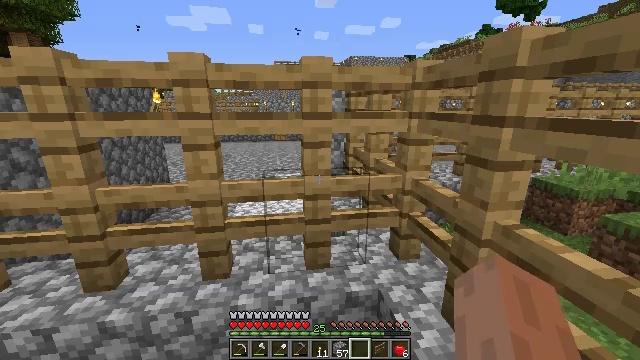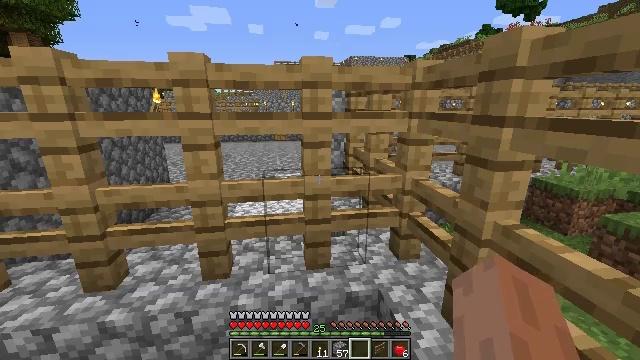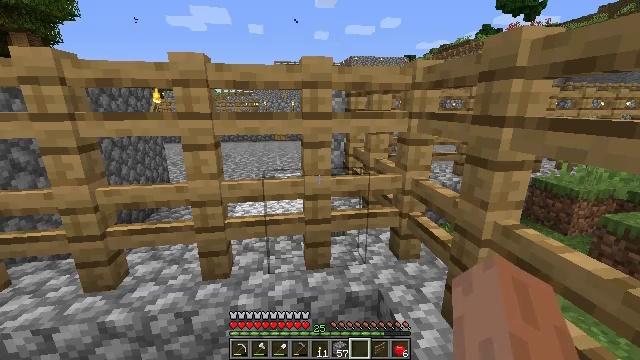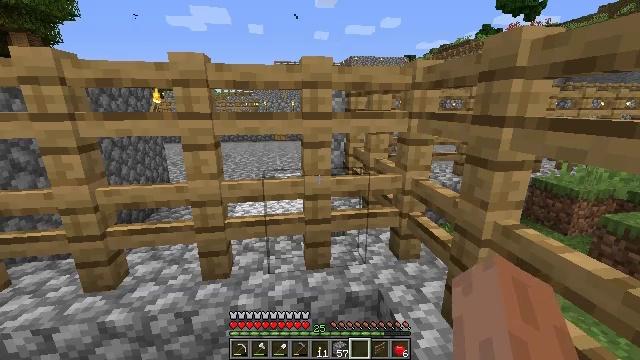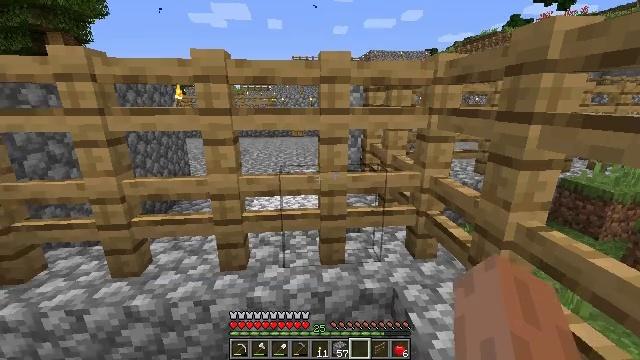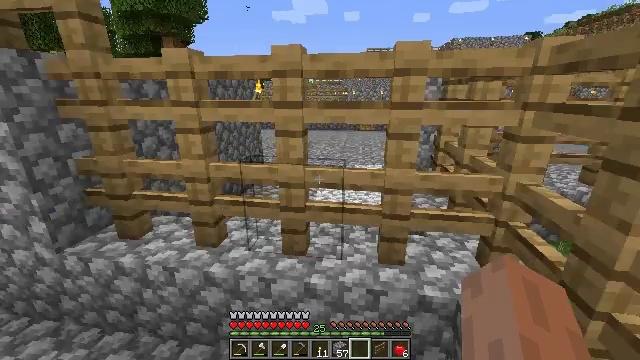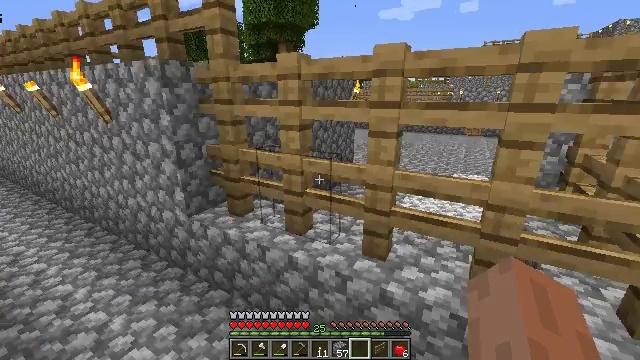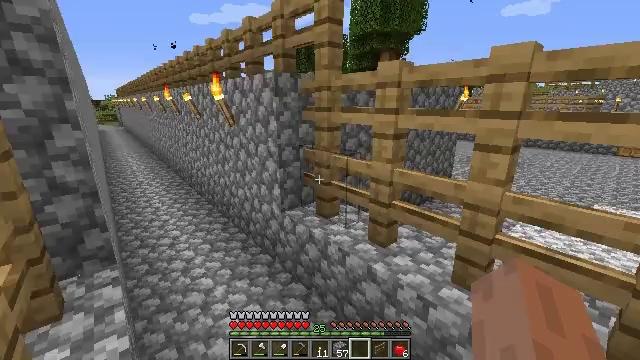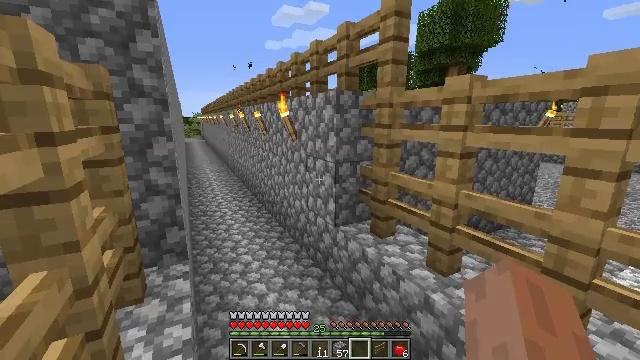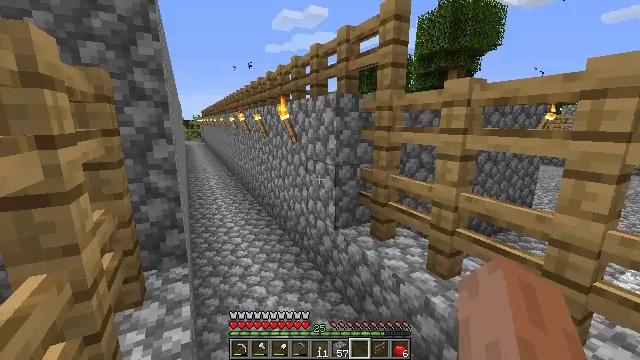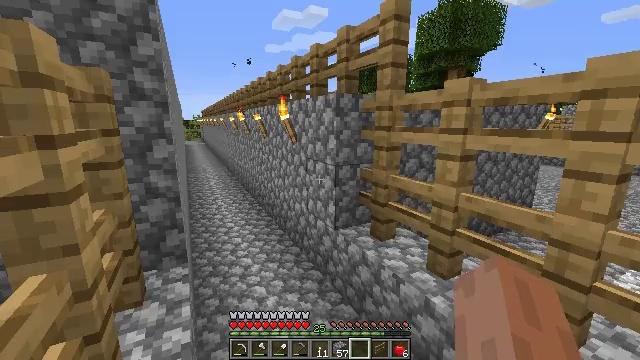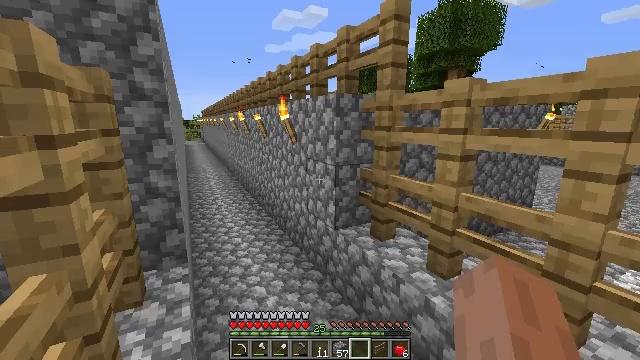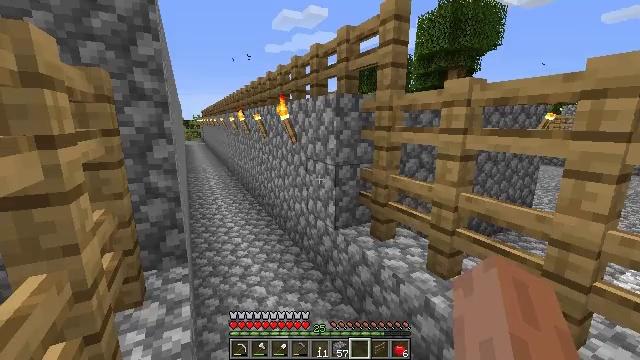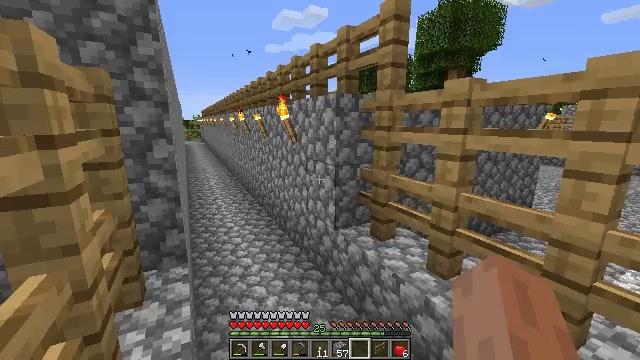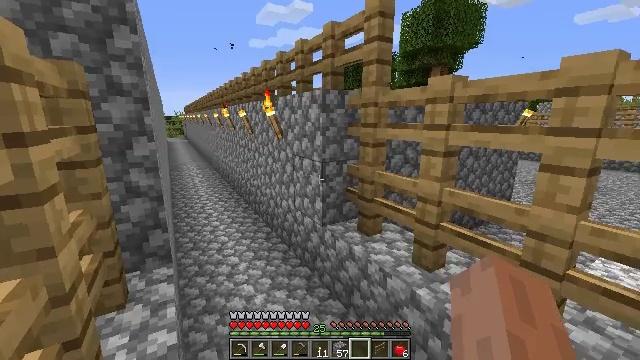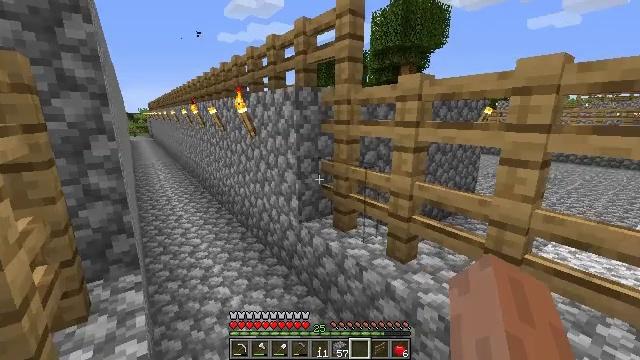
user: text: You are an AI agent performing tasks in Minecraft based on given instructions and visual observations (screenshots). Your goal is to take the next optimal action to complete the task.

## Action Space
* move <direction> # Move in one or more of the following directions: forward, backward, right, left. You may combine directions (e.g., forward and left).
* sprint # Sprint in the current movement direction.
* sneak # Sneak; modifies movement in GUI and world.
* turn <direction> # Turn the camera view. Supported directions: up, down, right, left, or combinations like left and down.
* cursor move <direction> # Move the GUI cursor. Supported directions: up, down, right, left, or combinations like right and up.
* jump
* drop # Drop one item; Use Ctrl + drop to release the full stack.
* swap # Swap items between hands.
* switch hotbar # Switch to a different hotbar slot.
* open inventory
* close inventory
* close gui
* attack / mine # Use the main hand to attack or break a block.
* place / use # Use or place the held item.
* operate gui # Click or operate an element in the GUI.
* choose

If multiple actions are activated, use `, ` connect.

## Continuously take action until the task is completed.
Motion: motion action
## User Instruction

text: Break down the oak fence.
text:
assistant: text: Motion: no_op
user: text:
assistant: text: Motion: no_op
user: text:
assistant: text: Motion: no_op
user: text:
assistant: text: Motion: turn left
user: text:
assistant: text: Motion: turn left and down
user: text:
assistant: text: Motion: turn left
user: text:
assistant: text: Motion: turn left and up
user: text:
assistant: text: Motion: turn left and up
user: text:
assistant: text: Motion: no_op
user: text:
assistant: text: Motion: no_op
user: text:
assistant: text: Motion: no_op
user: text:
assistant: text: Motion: no_op
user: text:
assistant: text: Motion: no_op
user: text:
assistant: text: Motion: turn right
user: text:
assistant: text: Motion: turn right
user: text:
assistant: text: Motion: turn right
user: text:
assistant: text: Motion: move forward
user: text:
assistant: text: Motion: move forward
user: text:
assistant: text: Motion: move forward
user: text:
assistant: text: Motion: move forward
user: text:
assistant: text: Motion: move forward
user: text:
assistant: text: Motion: move forward
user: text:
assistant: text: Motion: move forward, turn right
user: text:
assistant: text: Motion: move forward and move left, turn right
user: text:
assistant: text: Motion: move forward and move left, turn right
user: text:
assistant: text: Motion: move left, turn right
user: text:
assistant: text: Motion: move left, turn right
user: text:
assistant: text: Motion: turn right and up
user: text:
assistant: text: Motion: no_op
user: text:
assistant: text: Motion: no_op